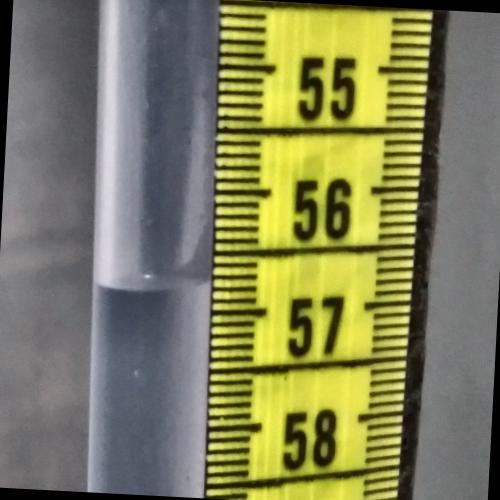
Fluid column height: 56.8 cm